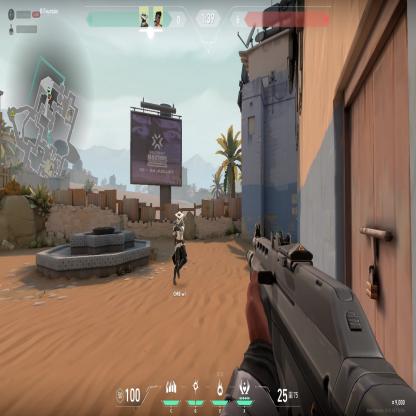
Label: teammate